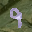
Label: 9